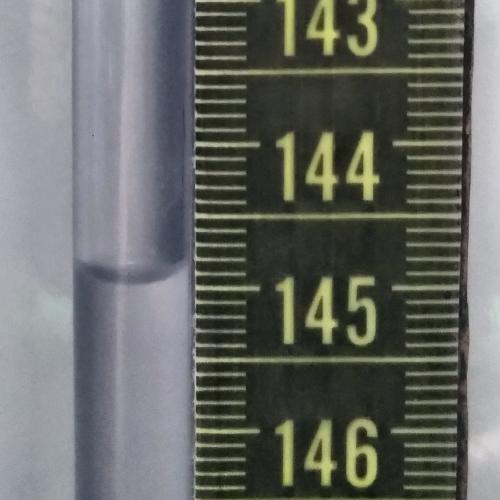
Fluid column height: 144.9 cm